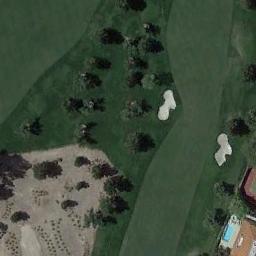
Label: golf_course